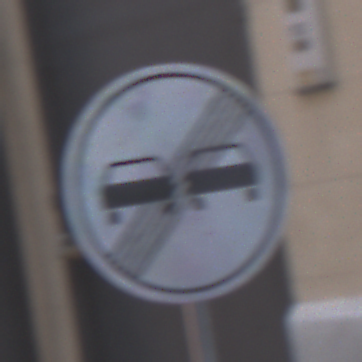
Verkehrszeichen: EndeUeberholverbot
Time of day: MorningAfternoon
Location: Outdoor (Urban)
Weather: PartlyCloudy
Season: NotSpecified
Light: Natural